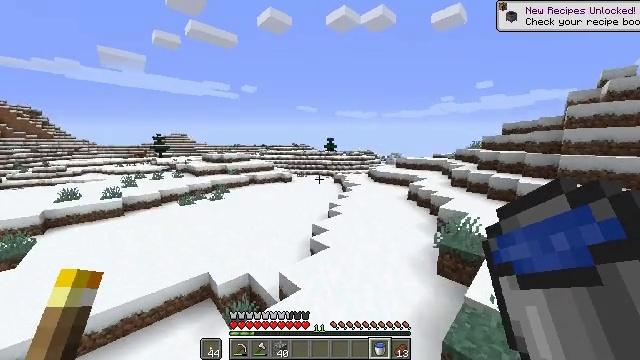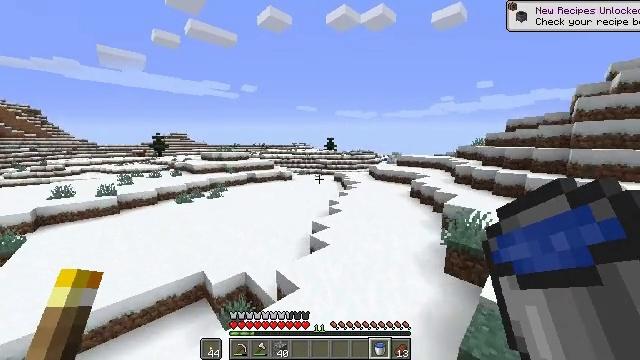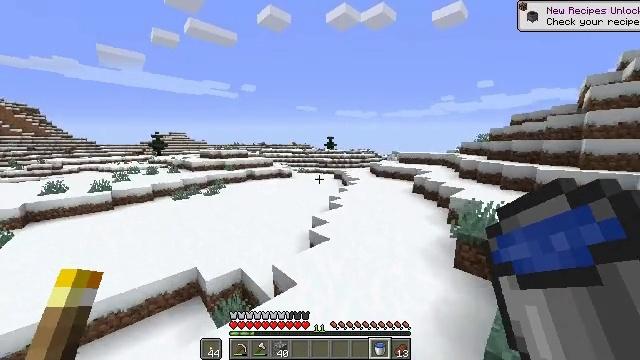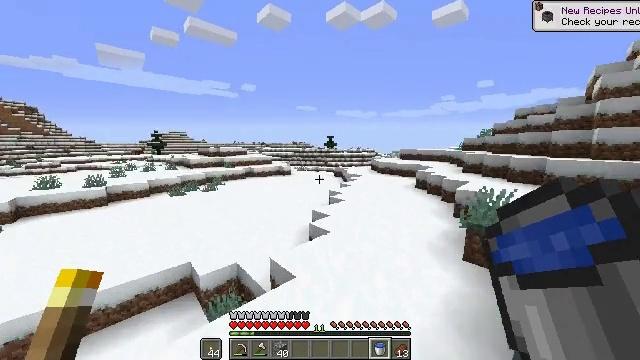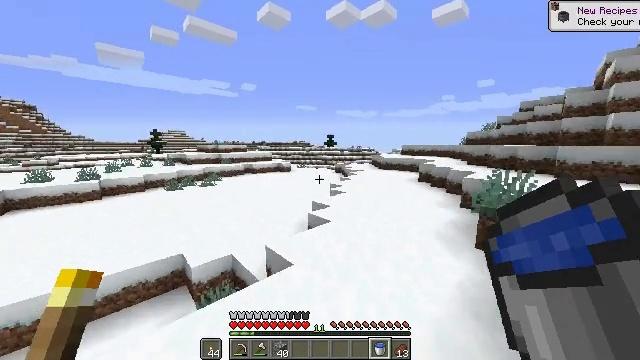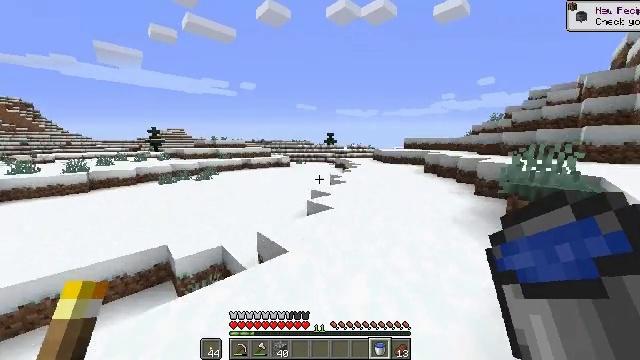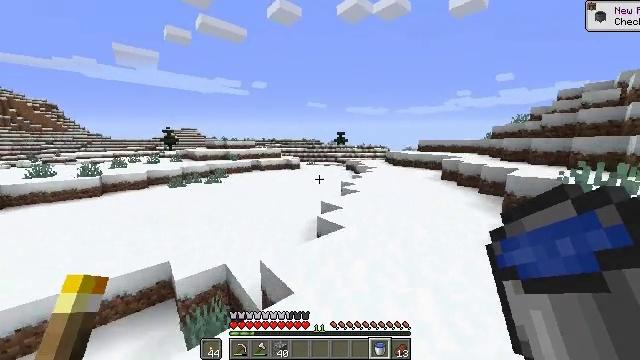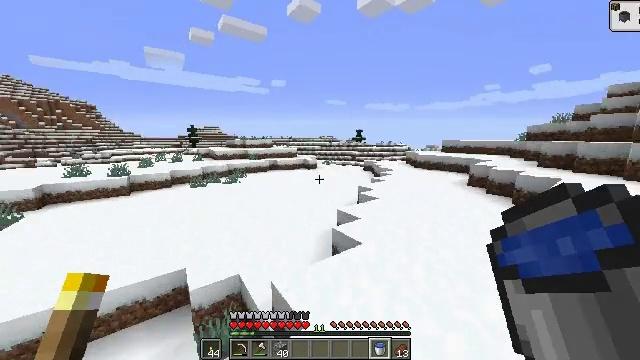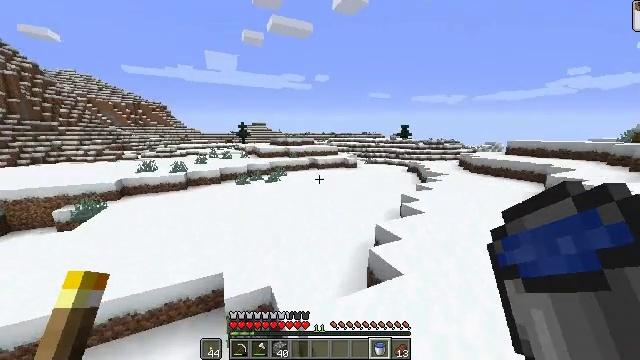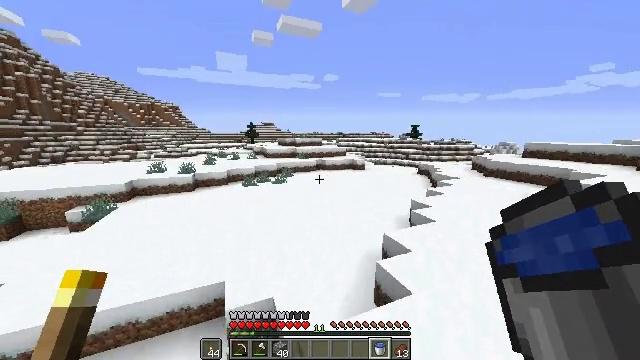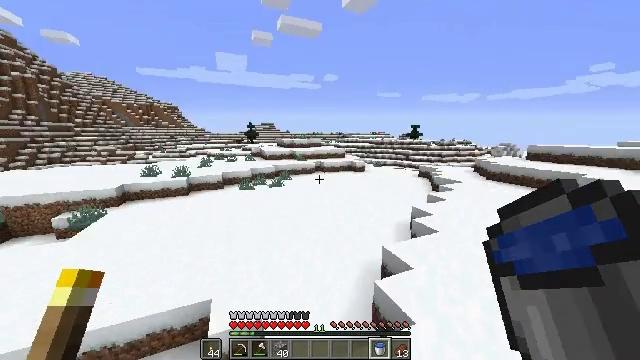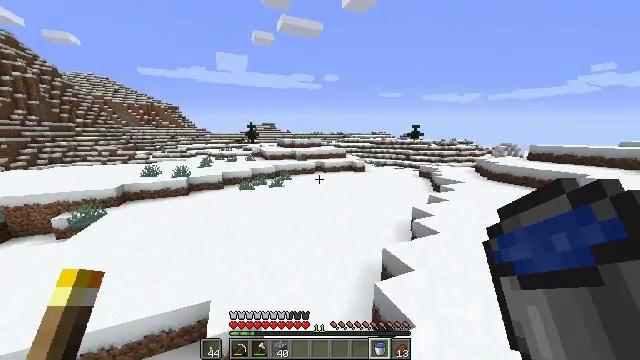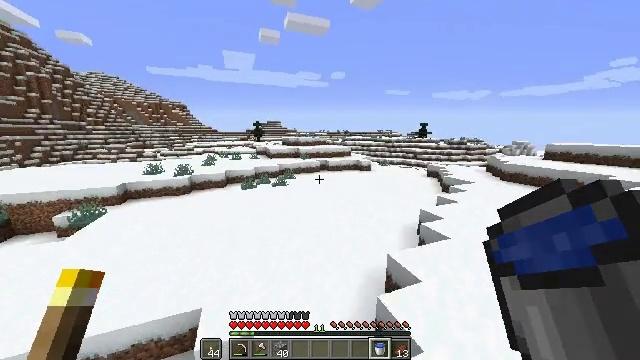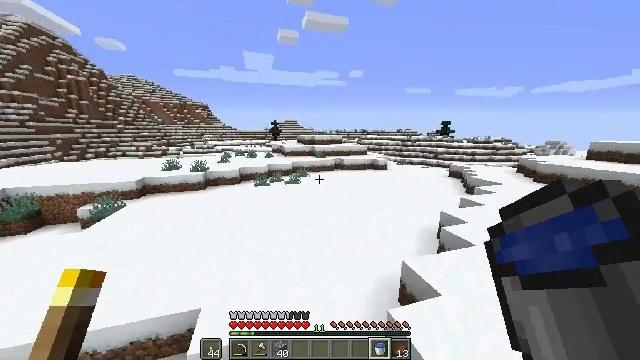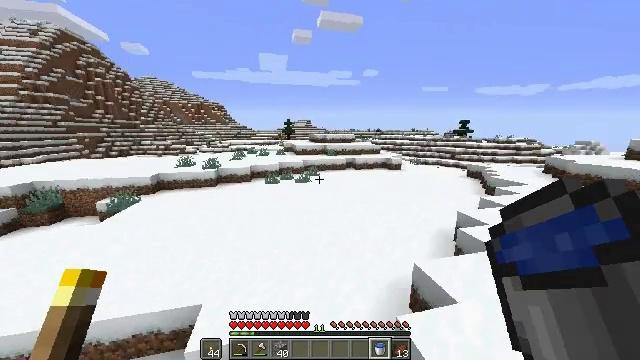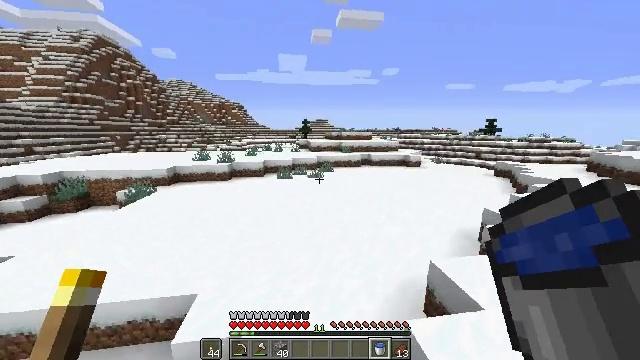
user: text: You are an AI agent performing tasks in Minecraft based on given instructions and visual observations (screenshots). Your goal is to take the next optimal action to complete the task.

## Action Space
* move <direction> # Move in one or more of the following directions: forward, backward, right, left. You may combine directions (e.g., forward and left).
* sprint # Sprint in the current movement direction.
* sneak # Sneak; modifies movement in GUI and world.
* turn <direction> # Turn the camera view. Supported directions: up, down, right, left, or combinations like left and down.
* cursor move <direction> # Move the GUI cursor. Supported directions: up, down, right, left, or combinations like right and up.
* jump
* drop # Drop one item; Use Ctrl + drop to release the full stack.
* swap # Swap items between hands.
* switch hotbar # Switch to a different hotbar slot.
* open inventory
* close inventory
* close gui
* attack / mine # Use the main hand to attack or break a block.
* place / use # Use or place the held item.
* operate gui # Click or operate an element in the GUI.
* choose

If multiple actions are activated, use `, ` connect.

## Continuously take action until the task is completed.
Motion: motion action
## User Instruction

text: Gather the white carpet for inventory.
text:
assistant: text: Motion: move forward, sprint, jump
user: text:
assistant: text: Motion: move forward, sprint, jump
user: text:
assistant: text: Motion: move forward, sprint, jump
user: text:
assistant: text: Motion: move forward, sprint, jump
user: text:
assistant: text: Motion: move forward, sprint, jump
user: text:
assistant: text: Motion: move forward, sprint, turn left, jump
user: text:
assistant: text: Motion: move forward, sprint, turn left, jump
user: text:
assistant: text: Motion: move forward, sprint, turn left and down, jump
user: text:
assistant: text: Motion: move forward, sprint, turn left, jump
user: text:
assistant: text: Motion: move forward and move right, sprint, jump
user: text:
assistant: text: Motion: move forward and move right, sprint, jump
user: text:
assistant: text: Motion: move forward and move right, sprint, turn left, jump
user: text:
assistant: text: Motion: move forward and move right, sprint, turn left, jump
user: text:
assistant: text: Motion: move forward and move right, sprint, turn left, jump
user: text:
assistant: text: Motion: move forward and move right, sprint, turn left, jump
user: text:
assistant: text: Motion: move forward and move right, sprint, turn left, jump
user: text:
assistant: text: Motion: move forward and move right, sprint, jump
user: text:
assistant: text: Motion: move forward and move right, sprint, jump
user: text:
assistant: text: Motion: move forward and move right, sprint, jump
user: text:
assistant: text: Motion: move forward and move right, sprint, jump
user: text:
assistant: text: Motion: move forward and move right, sprint, jump
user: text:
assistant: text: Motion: move forward and move right, sprint, jump
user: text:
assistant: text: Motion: move forward and move right, sprint, jump
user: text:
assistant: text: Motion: move forward and move right, sprint, jump
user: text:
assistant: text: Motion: move forward and move right, sprint, turn right, jump
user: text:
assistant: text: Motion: move forward, sprint, turn right, jump
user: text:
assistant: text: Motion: move forward, sprint, turn right, jump
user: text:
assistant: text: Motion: move forward, sprint, turn right, jump
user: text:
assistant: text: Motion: move forward, sprint, turn right, jump
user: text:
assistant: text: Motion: move forward, sprint, turn right, jump